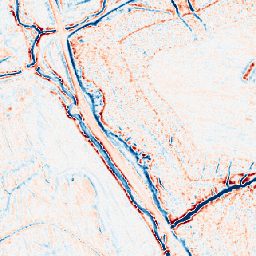
Category: edge_preserving
Decomposition family: bilateral
Decomposition parameters: d: 9
sigma_color: 50
sigma_space: 75
Upsampling method: area
Upsampling parameters: scale: 4
Upsampling scale: 4